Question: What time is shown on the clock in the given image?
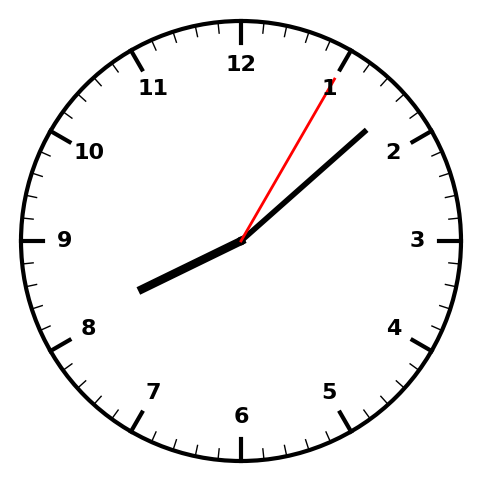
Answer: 08:08:05